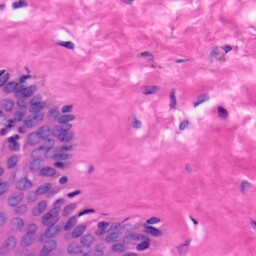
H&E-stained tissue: Skin